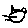
Label: cat